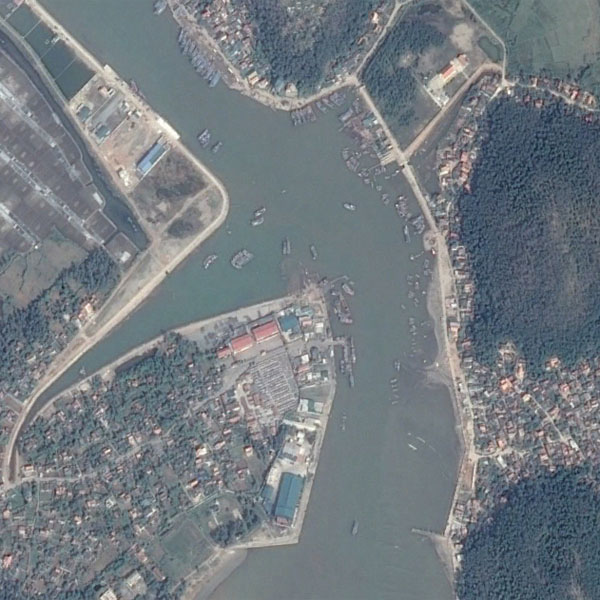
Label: Port